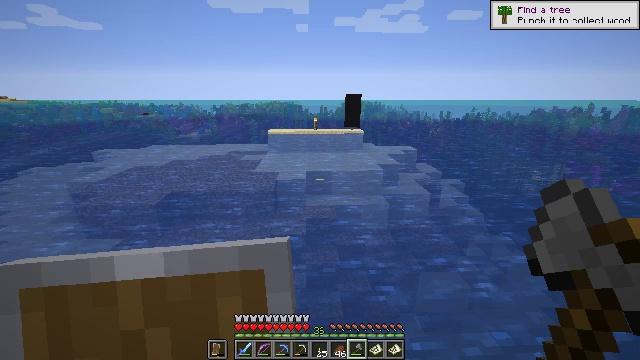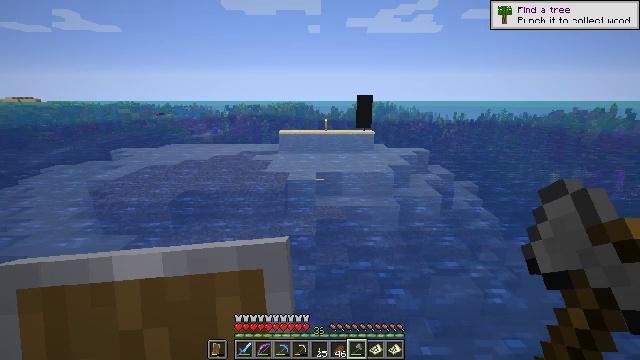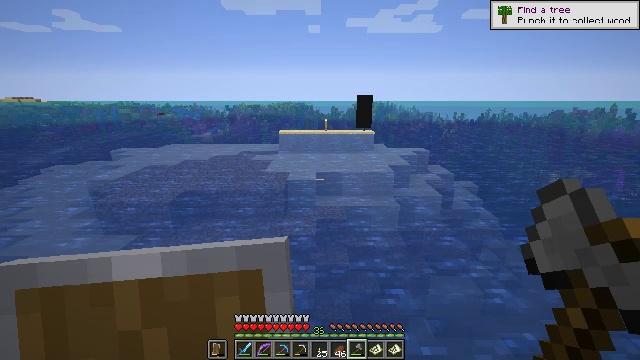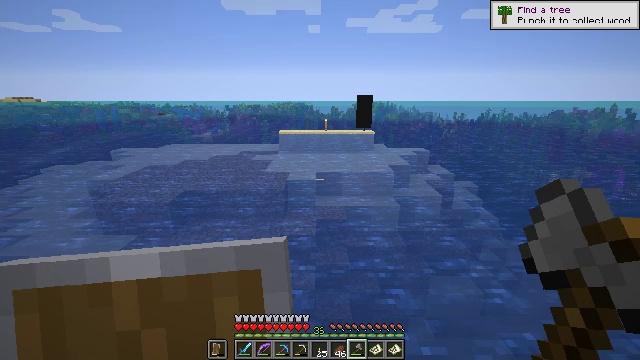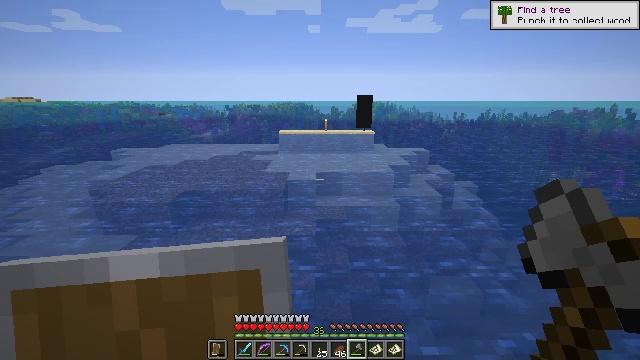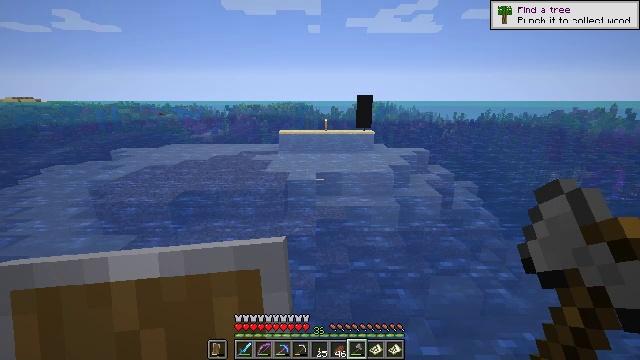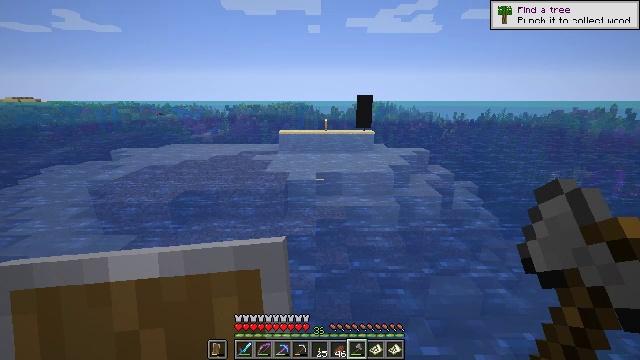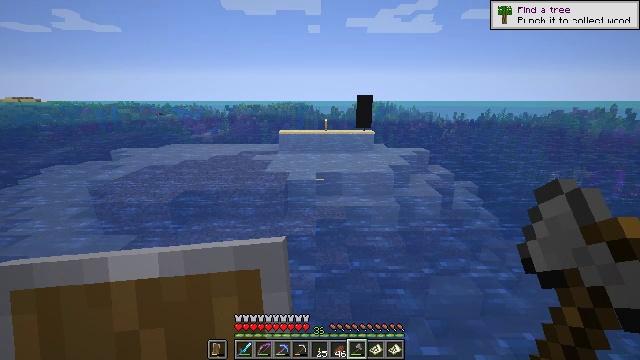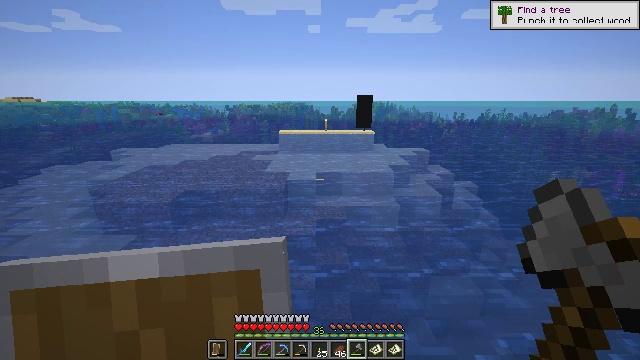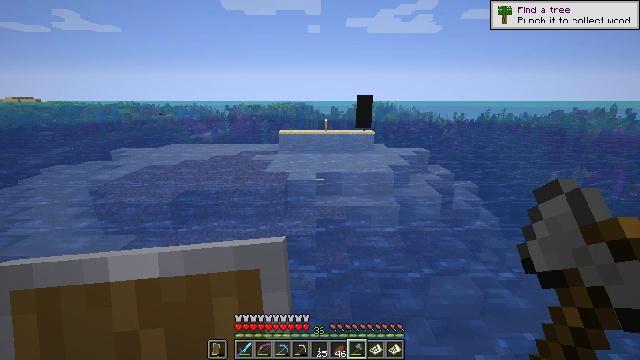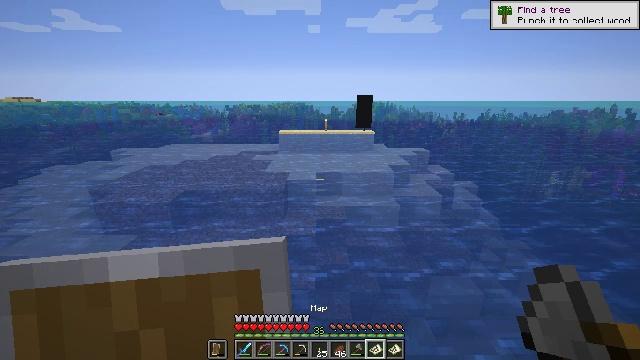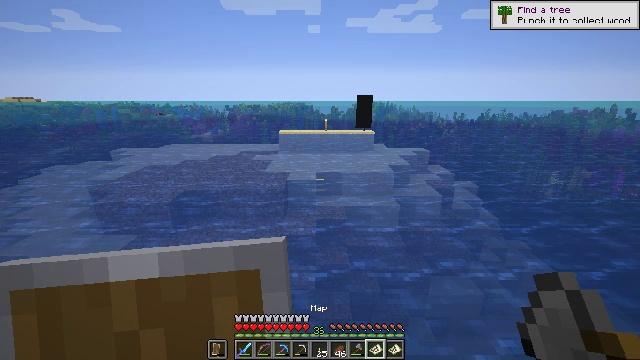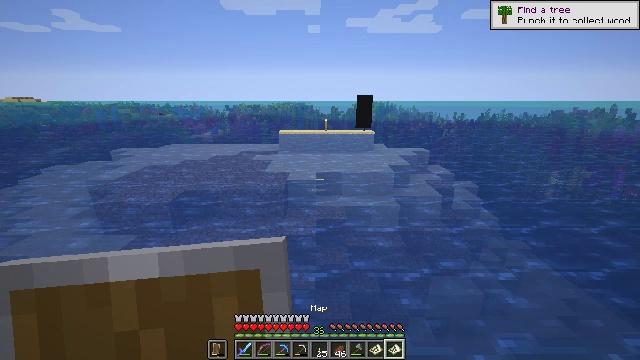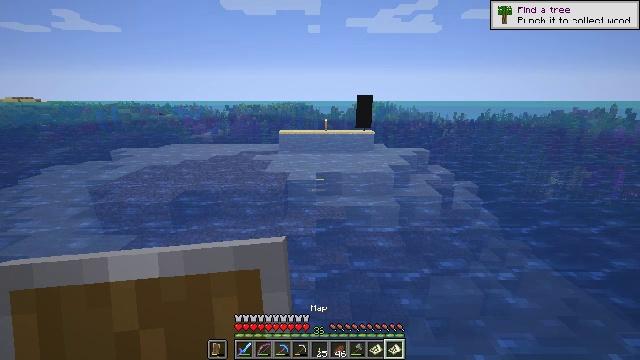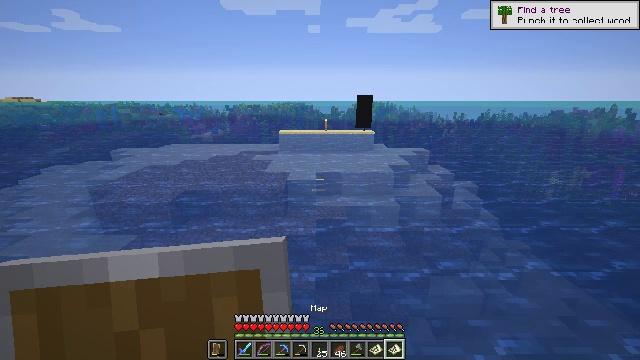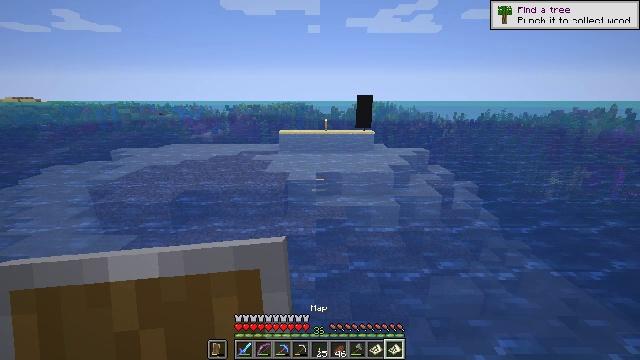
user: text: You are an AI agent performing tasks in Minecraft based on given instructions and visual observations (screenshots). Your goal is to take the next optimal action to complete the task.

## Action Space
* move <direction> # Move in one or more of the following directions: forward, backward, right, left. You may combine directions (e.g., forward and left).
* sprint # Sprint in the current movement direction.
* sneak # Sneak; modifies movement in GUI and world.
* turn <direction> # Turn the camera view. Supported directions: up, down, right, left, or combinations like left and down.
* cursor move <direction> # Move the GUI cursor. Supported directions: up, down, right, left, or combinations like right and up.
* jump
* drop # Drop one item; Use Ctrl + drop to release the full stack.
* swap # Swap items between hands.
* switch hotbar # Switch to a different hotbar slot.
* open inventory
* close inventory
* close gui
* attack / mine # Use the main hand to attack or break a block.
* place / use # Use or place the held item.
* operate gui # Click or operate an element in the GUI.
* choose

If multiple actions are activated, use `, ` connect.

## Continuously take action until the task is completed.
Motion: motion action
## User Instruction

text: Dive and mine the kelp.
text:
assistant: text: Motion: turn left
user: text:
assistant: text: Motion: no_op
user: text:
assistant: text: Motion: no_op
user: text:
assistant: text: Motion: no_op
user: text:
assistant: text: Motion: no_op
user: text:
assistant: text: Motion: no_op
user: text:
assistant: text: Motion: no_op
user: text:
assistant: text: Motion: no_op
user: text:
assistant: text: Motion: no_op
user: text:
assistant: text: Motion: no_op
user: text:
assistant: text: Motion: no_op
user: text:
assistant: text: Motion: no_op
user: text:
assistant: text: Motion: no_op
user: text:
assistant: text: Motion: no_op
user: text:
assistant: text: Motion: no_op
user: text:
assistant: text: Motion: no_op
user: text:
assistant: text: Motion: no_op
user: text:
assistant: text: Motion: no_op
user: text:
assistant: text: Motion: turn left
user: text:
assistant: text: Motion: turn left
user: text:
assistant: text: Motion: no_op
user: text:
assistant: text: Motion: no_op
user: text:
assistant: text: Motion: turn left
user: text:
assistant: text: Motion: turn left
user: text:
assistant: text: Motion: turn left
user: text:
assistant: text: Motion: no_op
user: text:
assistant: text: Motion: turn left
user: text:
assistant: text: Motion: turn left
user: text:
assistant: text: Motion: turn left
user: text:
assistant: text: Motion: no_op